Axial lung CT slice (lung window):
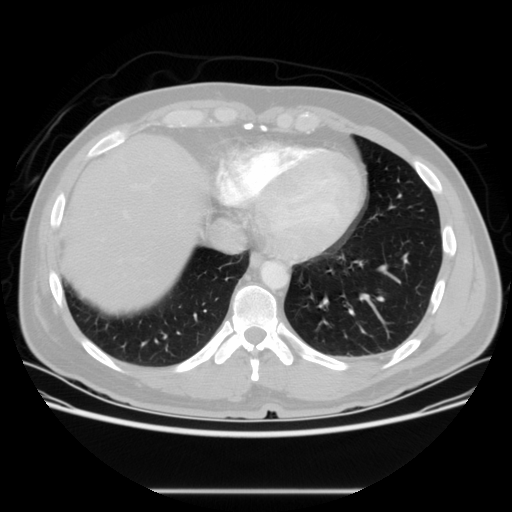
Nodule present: no